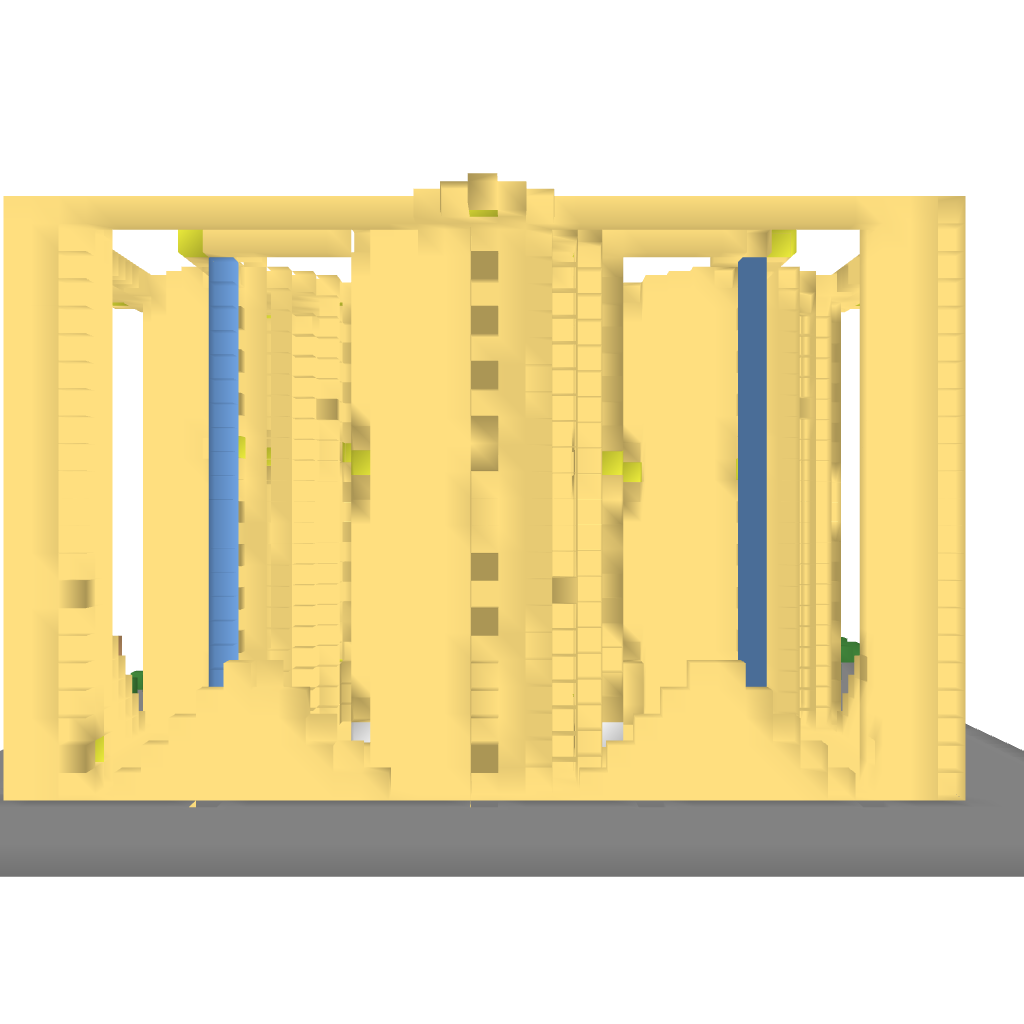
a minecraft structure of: Desert Temple bad low quality